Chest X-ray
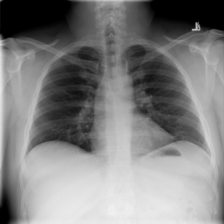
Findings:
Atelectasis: negative
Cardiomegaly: negative
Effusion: negative
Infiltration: negative
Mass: negative
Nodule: negative
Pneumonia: negative
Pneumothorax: negative
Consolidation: negative
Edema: negative
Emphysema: negative
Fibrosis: negative
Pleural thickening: negative
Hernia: negative